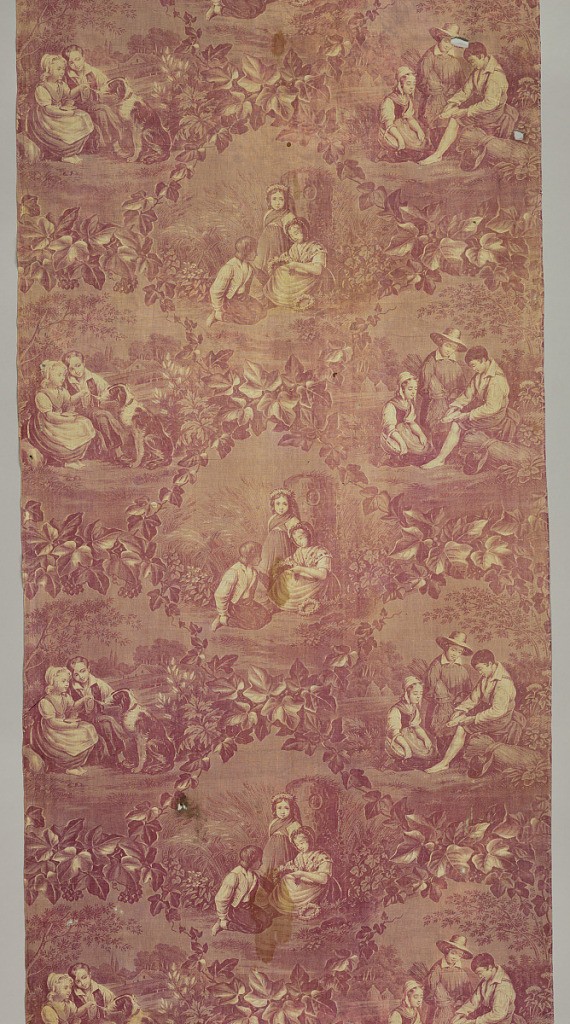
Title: Textile
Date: ca. 1840
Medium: cotton Technique: printed by engraved roller: mordant for purple
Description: Straight repeat of three offset scenes framed by an ivy vine filling the full width of fabric. Each scene illustrates children in a field. Fabric does not seem to be wide enough for the pattern.